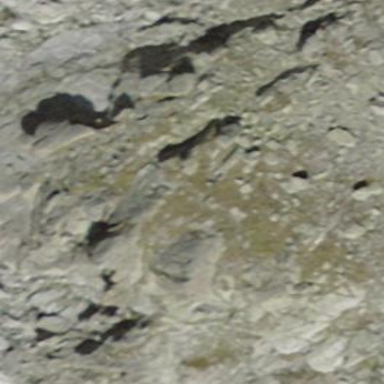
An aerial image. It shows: Landscape dominated by bare rock.